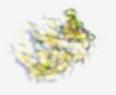
Label: Detritus